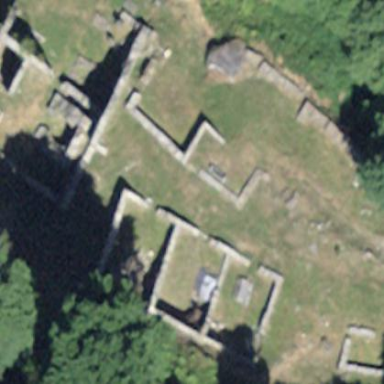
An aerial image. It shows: Ruins of building.